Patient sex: F
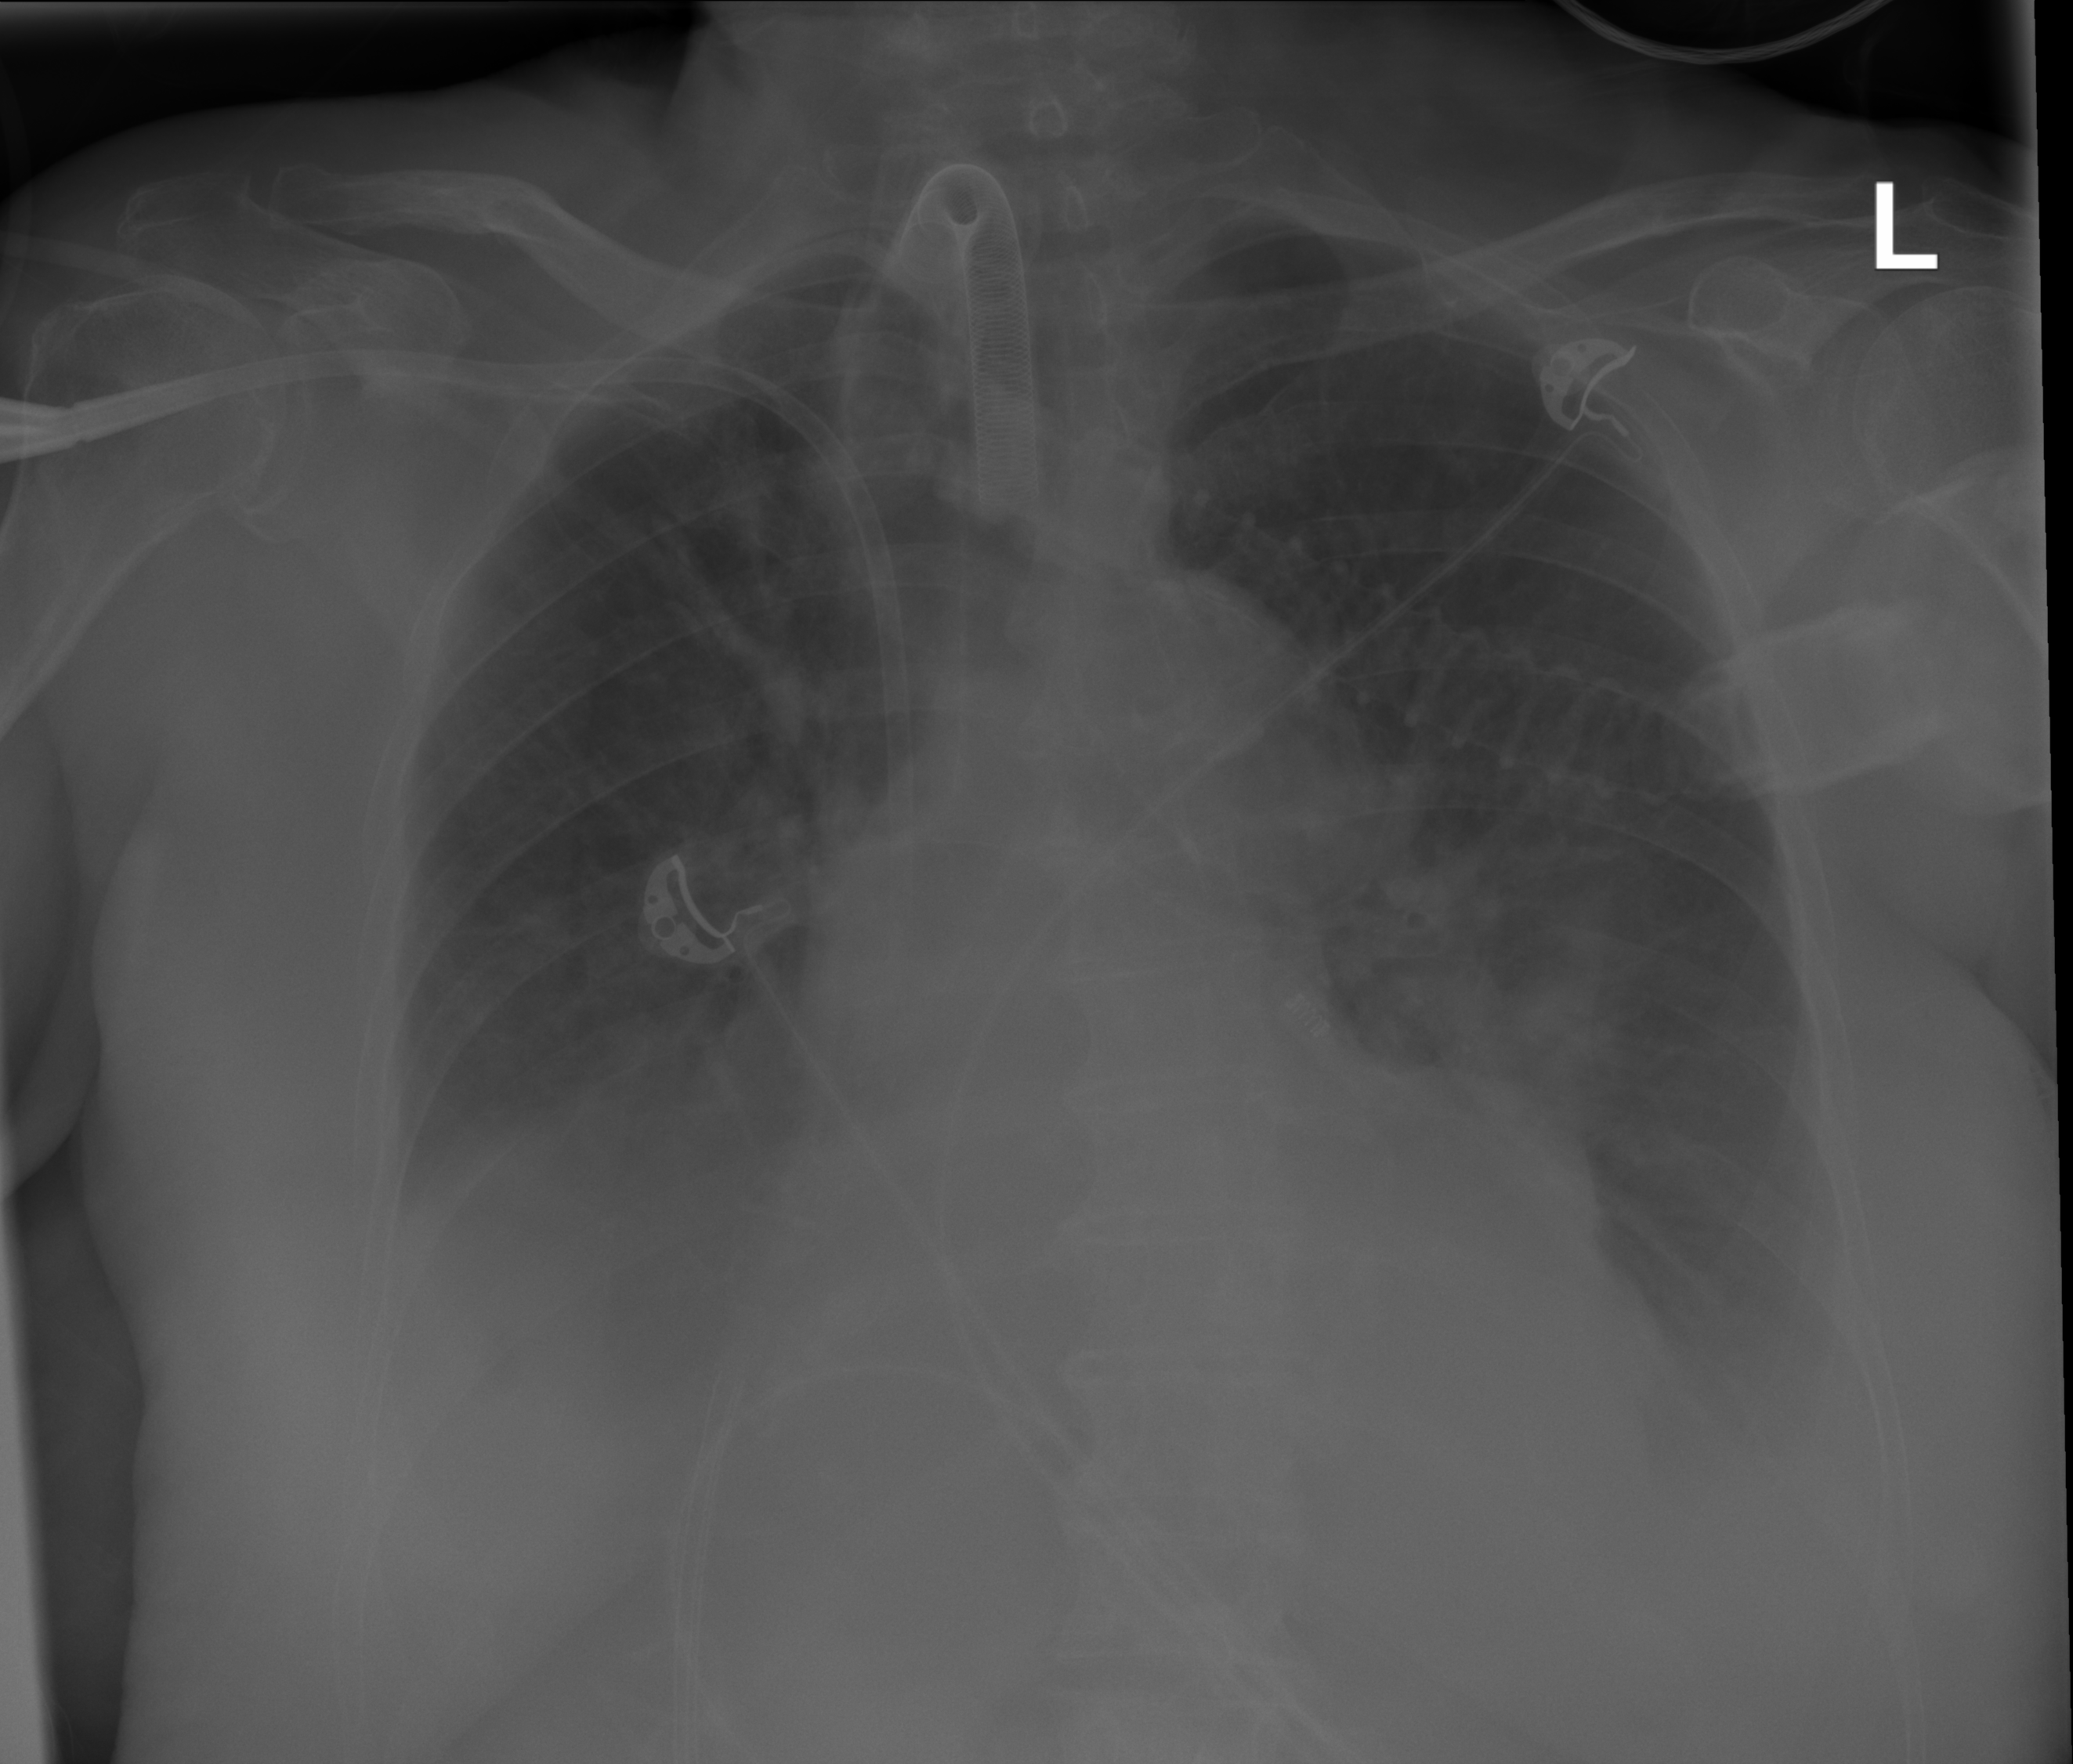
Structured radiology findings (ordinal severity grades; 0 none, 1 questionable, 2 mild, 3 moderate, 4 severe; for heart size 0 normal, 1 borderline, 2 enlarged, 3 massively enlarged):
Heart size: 2
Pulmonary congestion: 2
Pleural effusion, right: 3
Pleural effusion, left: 2
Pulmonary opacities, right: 3
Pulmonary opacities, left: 3
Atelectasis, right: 3
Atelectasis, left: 2